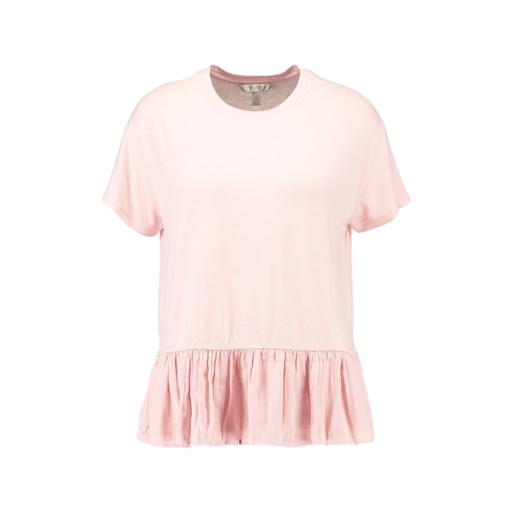
tall t-shirt ruffle hem, pink woman's tee, pink jersey tee, white background